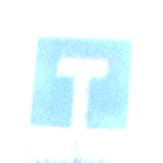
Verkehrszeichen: Sackgasse
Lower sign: HinweisGeaenderteVorfahrtVerkehrsfuehrungVerkehrsregelung3
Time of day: SunriseSunset
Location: Outdoor (Nature)
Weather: Overcast
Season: NotSpecified
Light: Natural